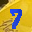
Label: 7